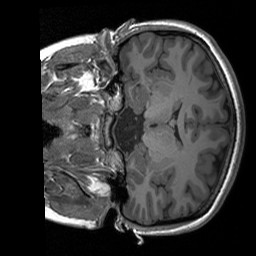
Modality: T1w
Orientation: coronal
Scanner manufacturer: siemens
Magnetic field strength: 3 T
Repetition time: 1.76 s
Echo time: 0.0022 s